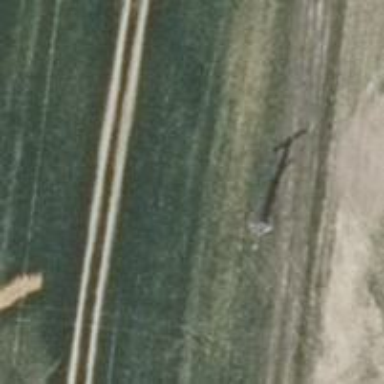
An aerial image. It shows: Power pole.